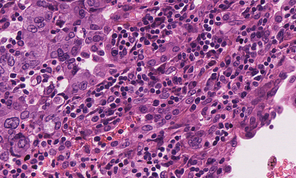
Tumor epithelial tissue: yes
Tumor-associated stroma tissue: yes
Normal tissue: no